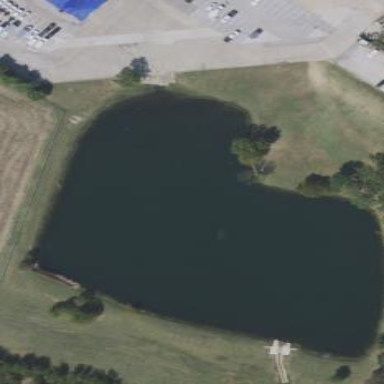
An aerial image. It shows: Pond with natural water.